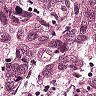
Metastatic tissue present: yes